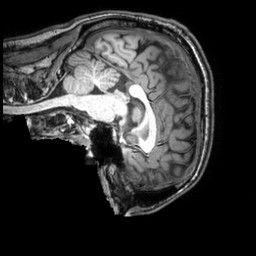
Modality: T1w
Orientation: sagittal
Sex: male
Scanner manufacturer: philips
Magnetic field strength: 3 T
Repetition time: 0.008145 s
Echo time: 0.00373 s